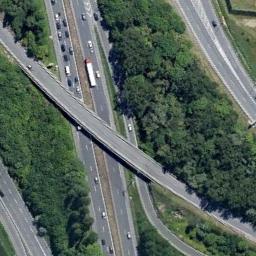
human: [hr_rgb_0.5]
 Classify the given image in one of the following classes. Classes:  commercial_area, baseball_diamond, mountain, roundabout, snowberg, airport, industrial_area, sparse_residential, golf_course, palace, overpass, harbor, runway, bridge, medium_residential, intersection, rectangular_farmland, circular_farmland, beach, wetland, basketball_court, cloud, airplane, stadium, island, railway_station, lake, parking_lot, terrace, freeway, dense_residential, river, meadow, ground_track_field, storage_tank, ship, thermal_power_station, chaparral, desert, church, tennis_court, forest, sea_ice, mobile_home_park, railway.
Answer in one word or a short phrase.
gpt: overpass